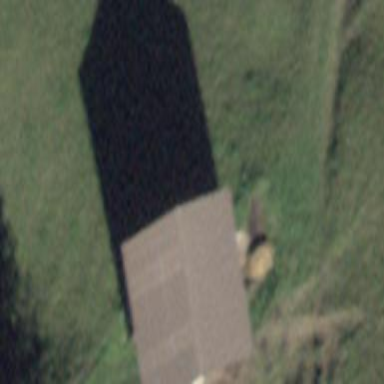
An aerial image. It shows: Barn.